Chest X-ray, AP view. Patient: 31 years old, sex M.
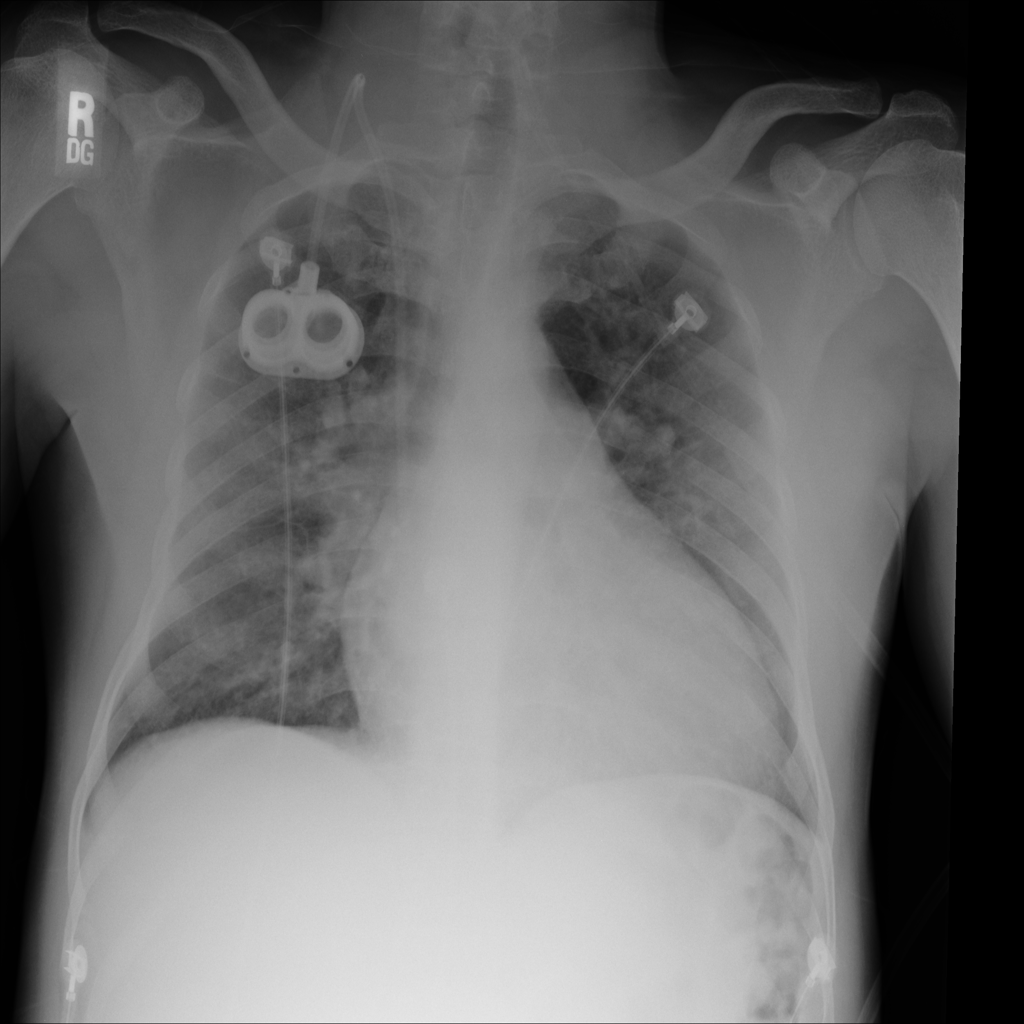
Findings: Cardiomegaly